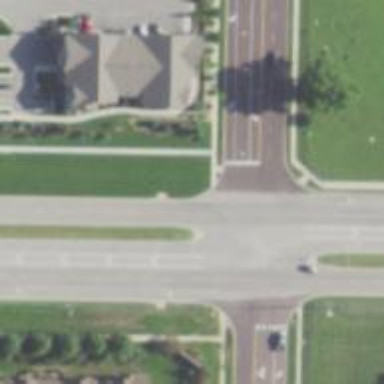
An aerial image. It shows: Road with "through" marking.